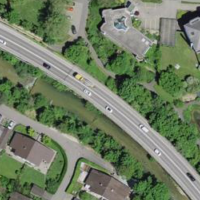
EUNIS habitat code: 54
Species observed at this site:
Cotinus coggygria